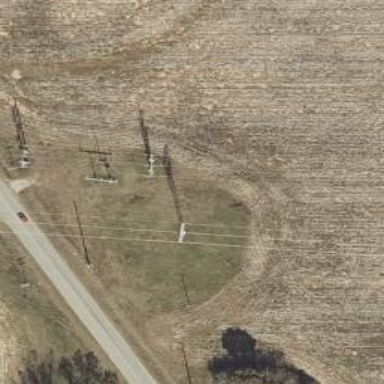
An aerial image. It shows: H-frame designed tower for power lines.